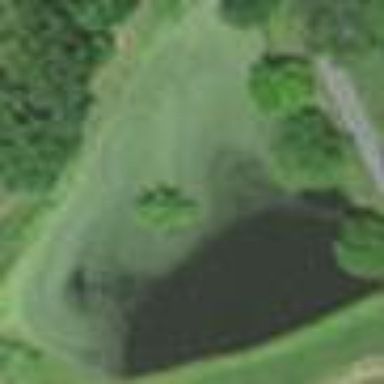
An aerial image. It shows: Pond surrounded by natural water.